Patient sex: M
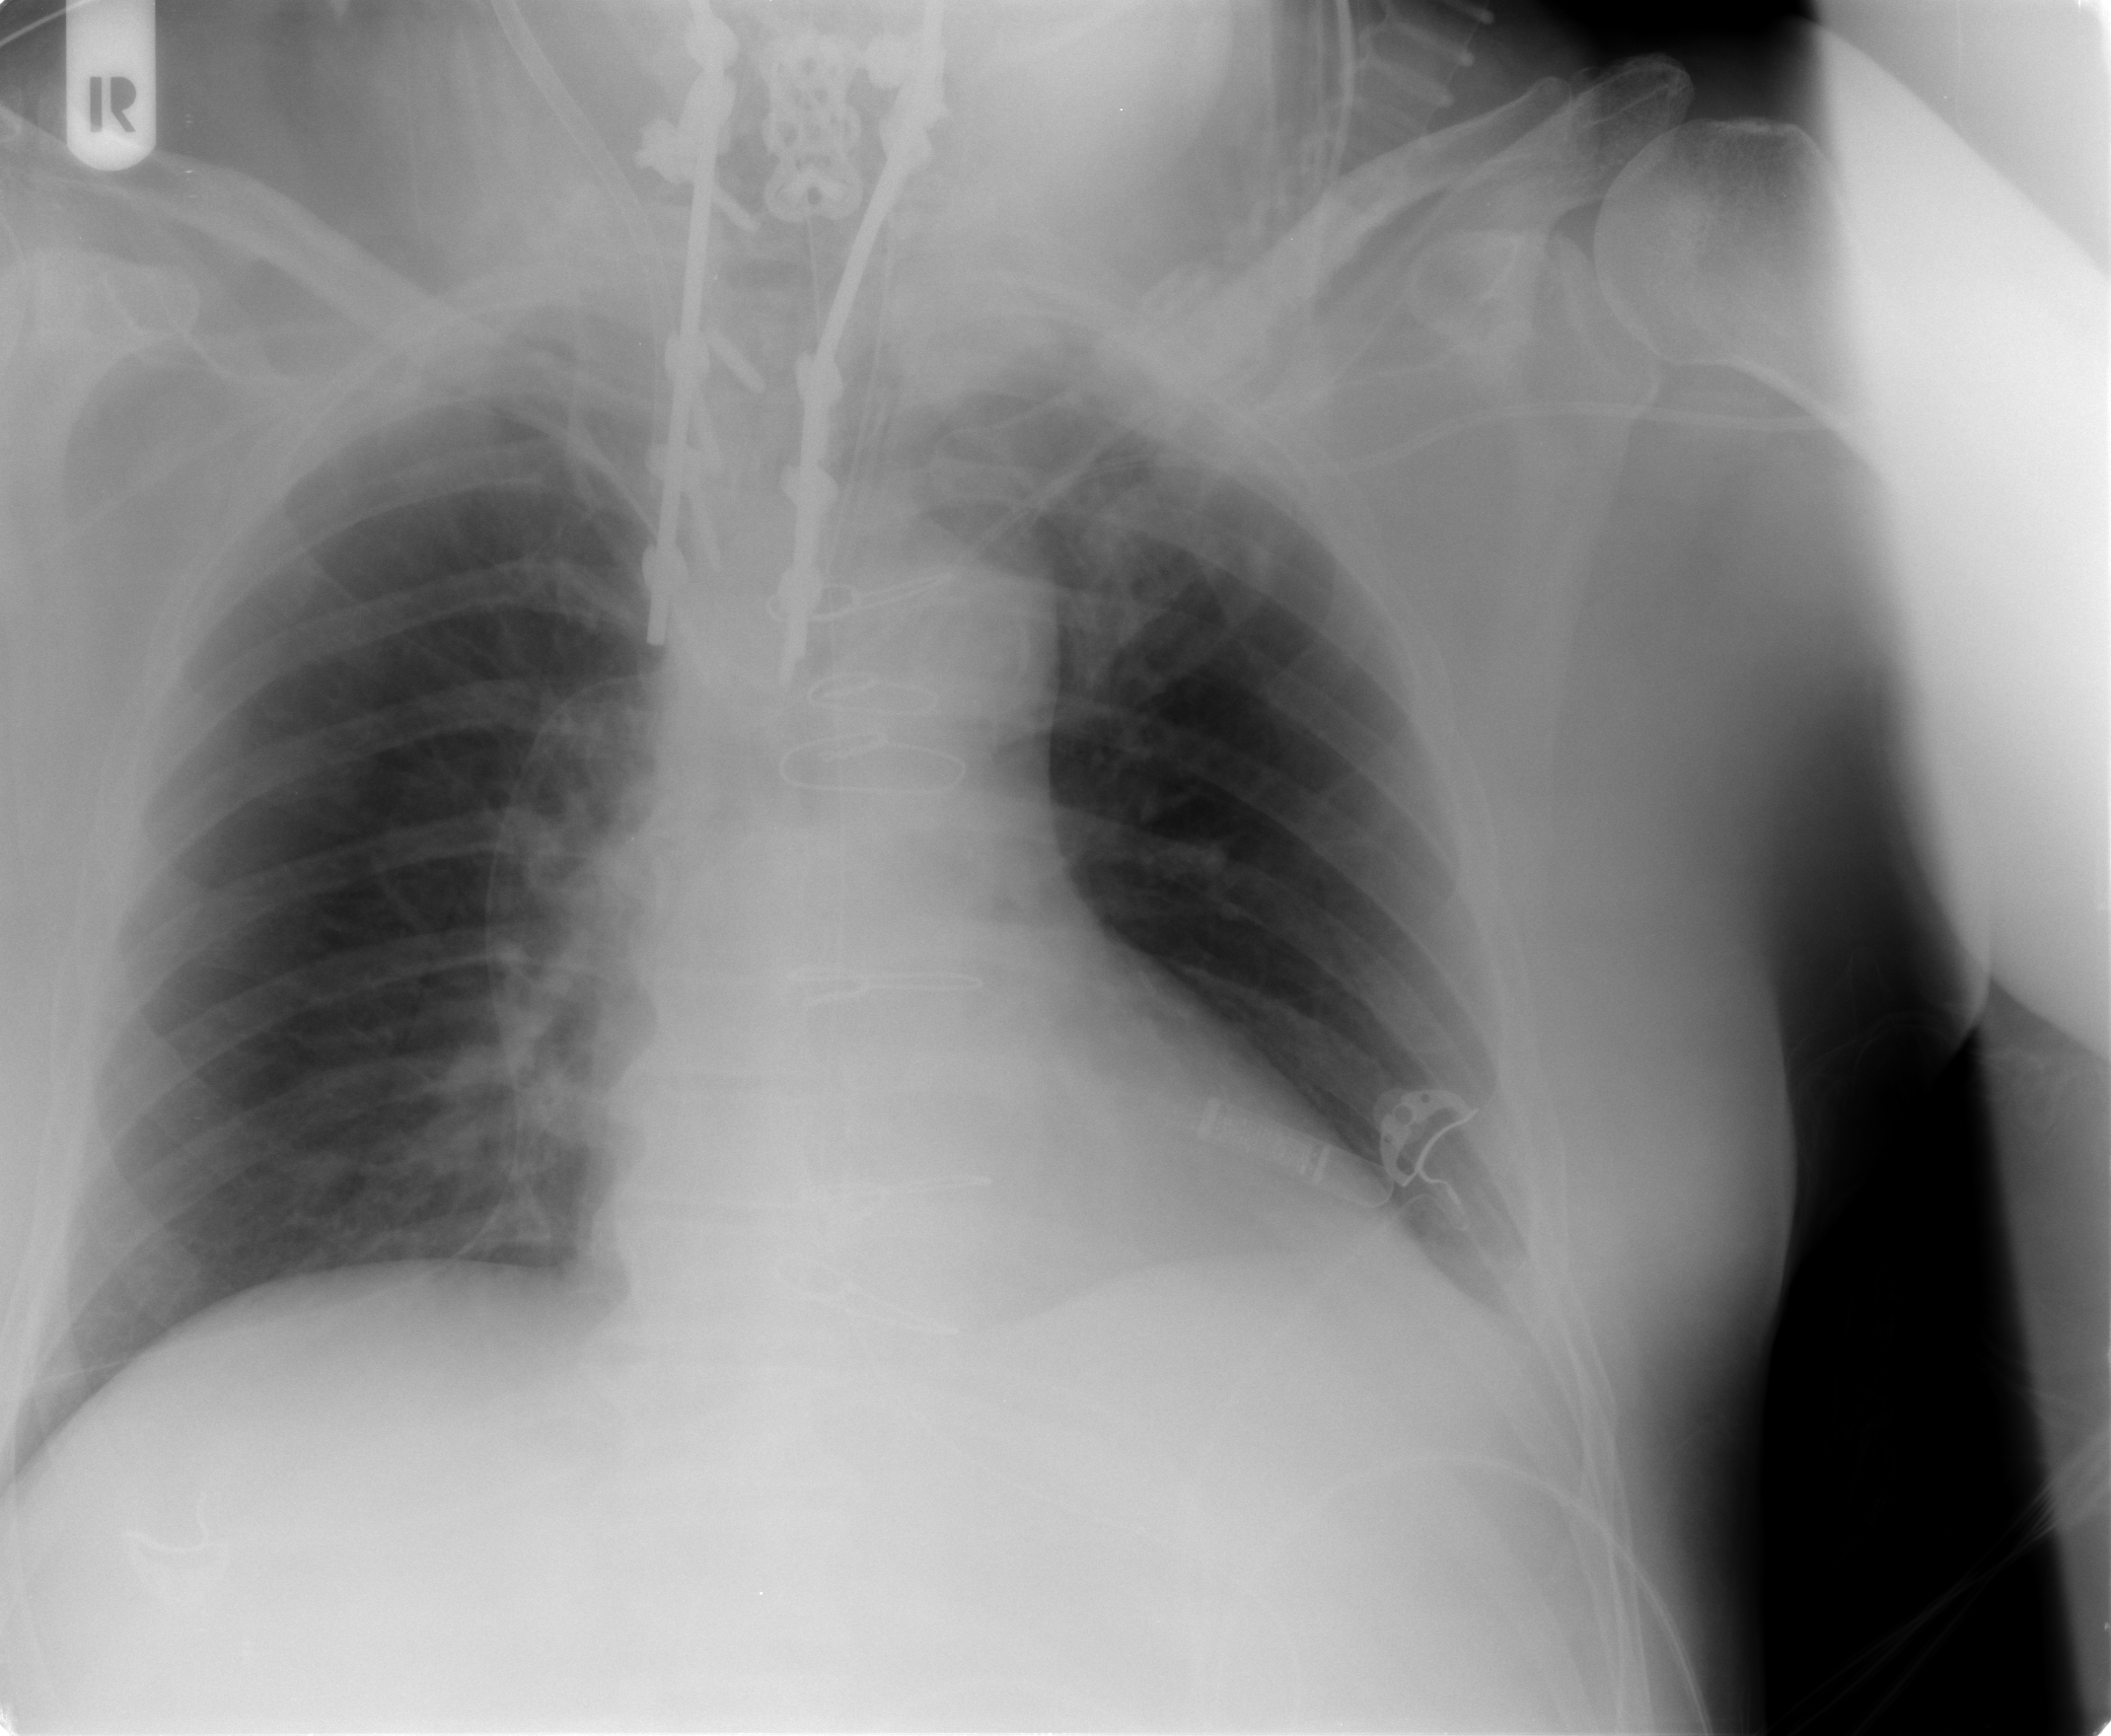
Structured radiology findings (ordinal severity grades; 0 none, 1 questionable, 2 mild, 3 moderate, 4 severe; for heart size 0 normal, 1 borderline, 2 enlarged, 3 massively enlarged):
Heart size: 0
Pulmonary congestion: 0
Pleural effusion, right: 0
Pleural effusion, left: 1
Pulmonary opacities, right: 0
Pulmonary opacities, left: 0
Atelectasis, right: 0
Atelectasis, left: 1